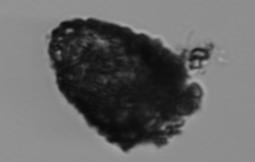
Label: Stenosemella_pacifica